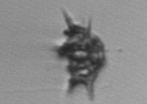
Label: Dictyocha